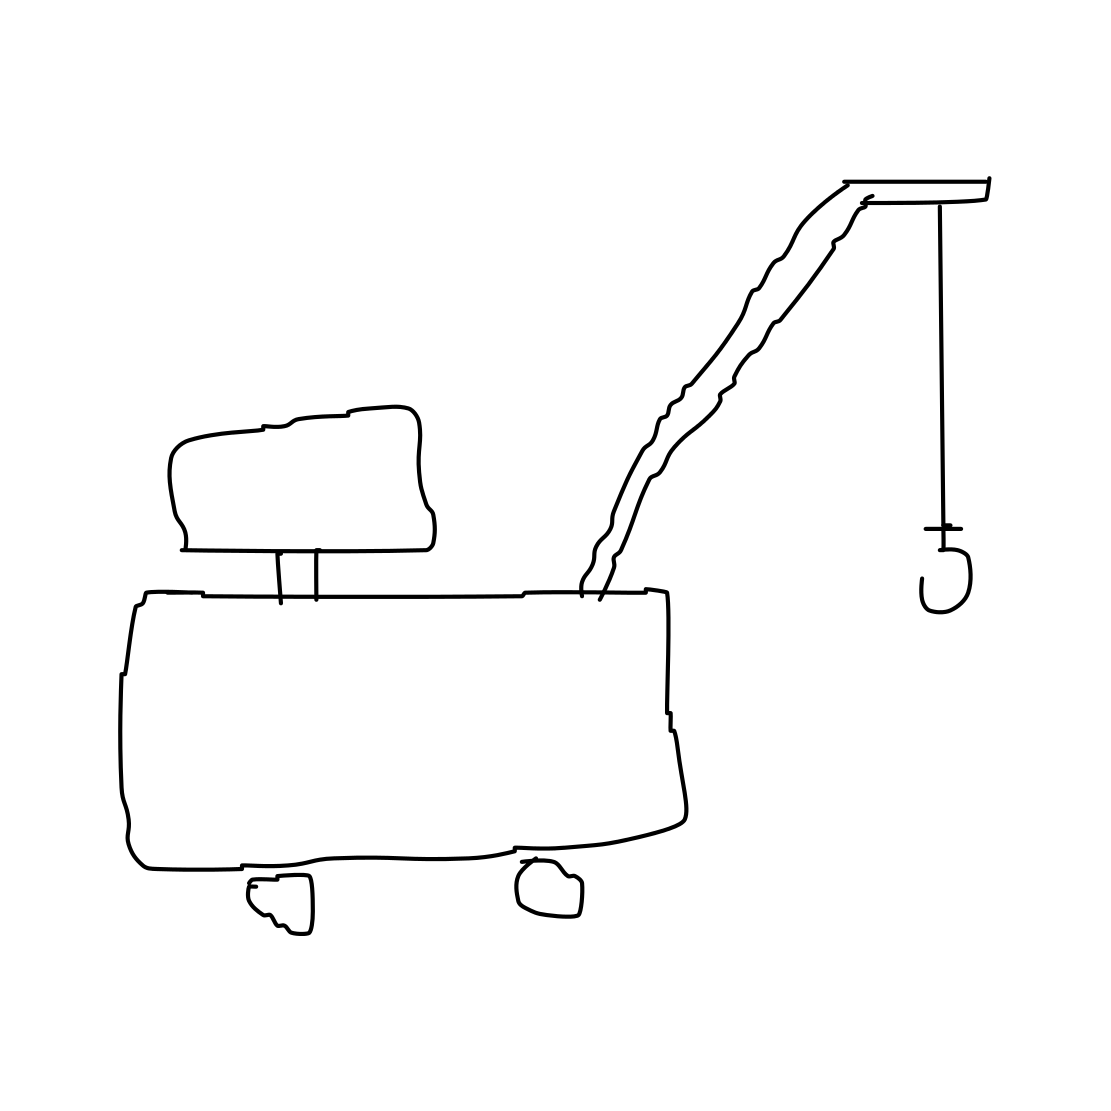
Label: crane (machine)